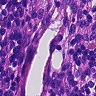
Metastatic tissue present: no